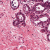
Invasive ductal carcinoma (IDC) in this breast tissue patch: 0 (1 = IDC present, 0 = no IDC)